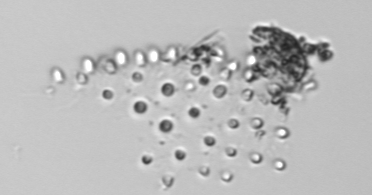
Label: Parvicorbicula_socialis